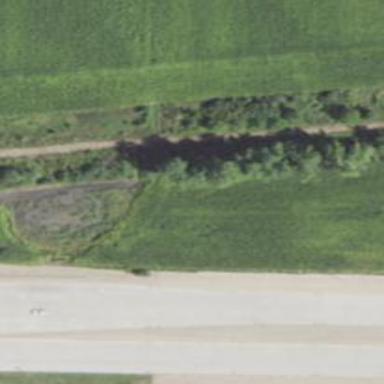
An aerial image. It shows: Abandoned spur railway.